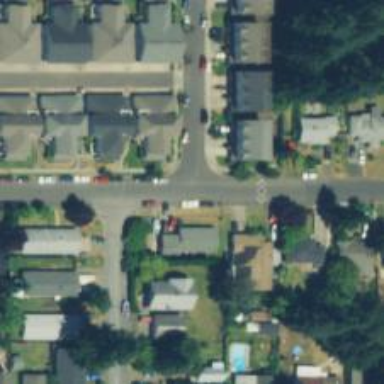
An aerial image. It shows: Residential road with sidewalk on the left.